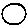
Label: circle